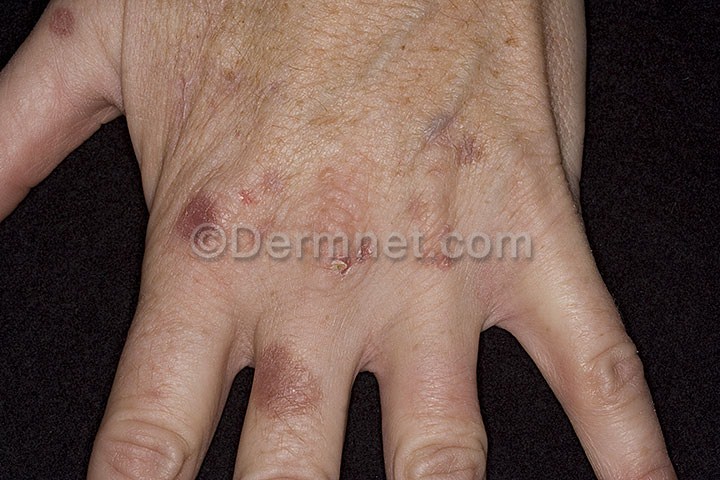
Disease: Light Diseases and Disorders of Pigmentation